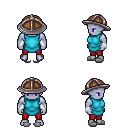
a pixel art fantasy rpg character, male body template, dark elf, purple skin, teal tunic, red pants, pink short mohawk hairstyle, chain helm, white cloth bracers, white slippers, four views (front, back, left, right), 2x2 character sprite sheet, small pixel art, hard edges, no anti-aliasing